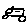
Label: car